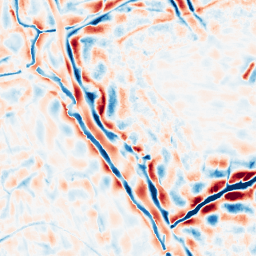
Category: wavelet
Decomposition family: wavelet_dwt
Decomposition parameters: wavelet: db8
level: 4
Upsampling method: cubic_mitchell
Upsampling parameters: scale: 2
Upsampling scale: 2